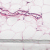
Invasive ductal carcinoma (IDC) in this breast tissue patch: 0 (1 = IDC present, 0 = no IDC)